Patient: sex F, age 72
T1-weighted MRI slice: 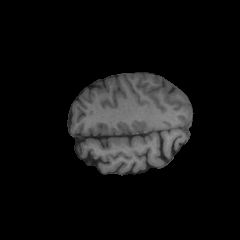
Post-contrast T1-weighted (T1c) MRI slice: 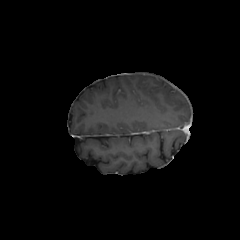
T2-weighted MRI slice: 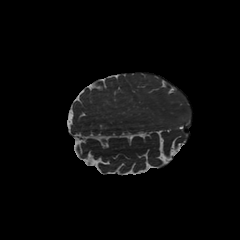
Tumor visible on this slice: no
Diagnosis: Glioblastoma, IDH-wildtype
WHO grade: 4